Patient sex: F
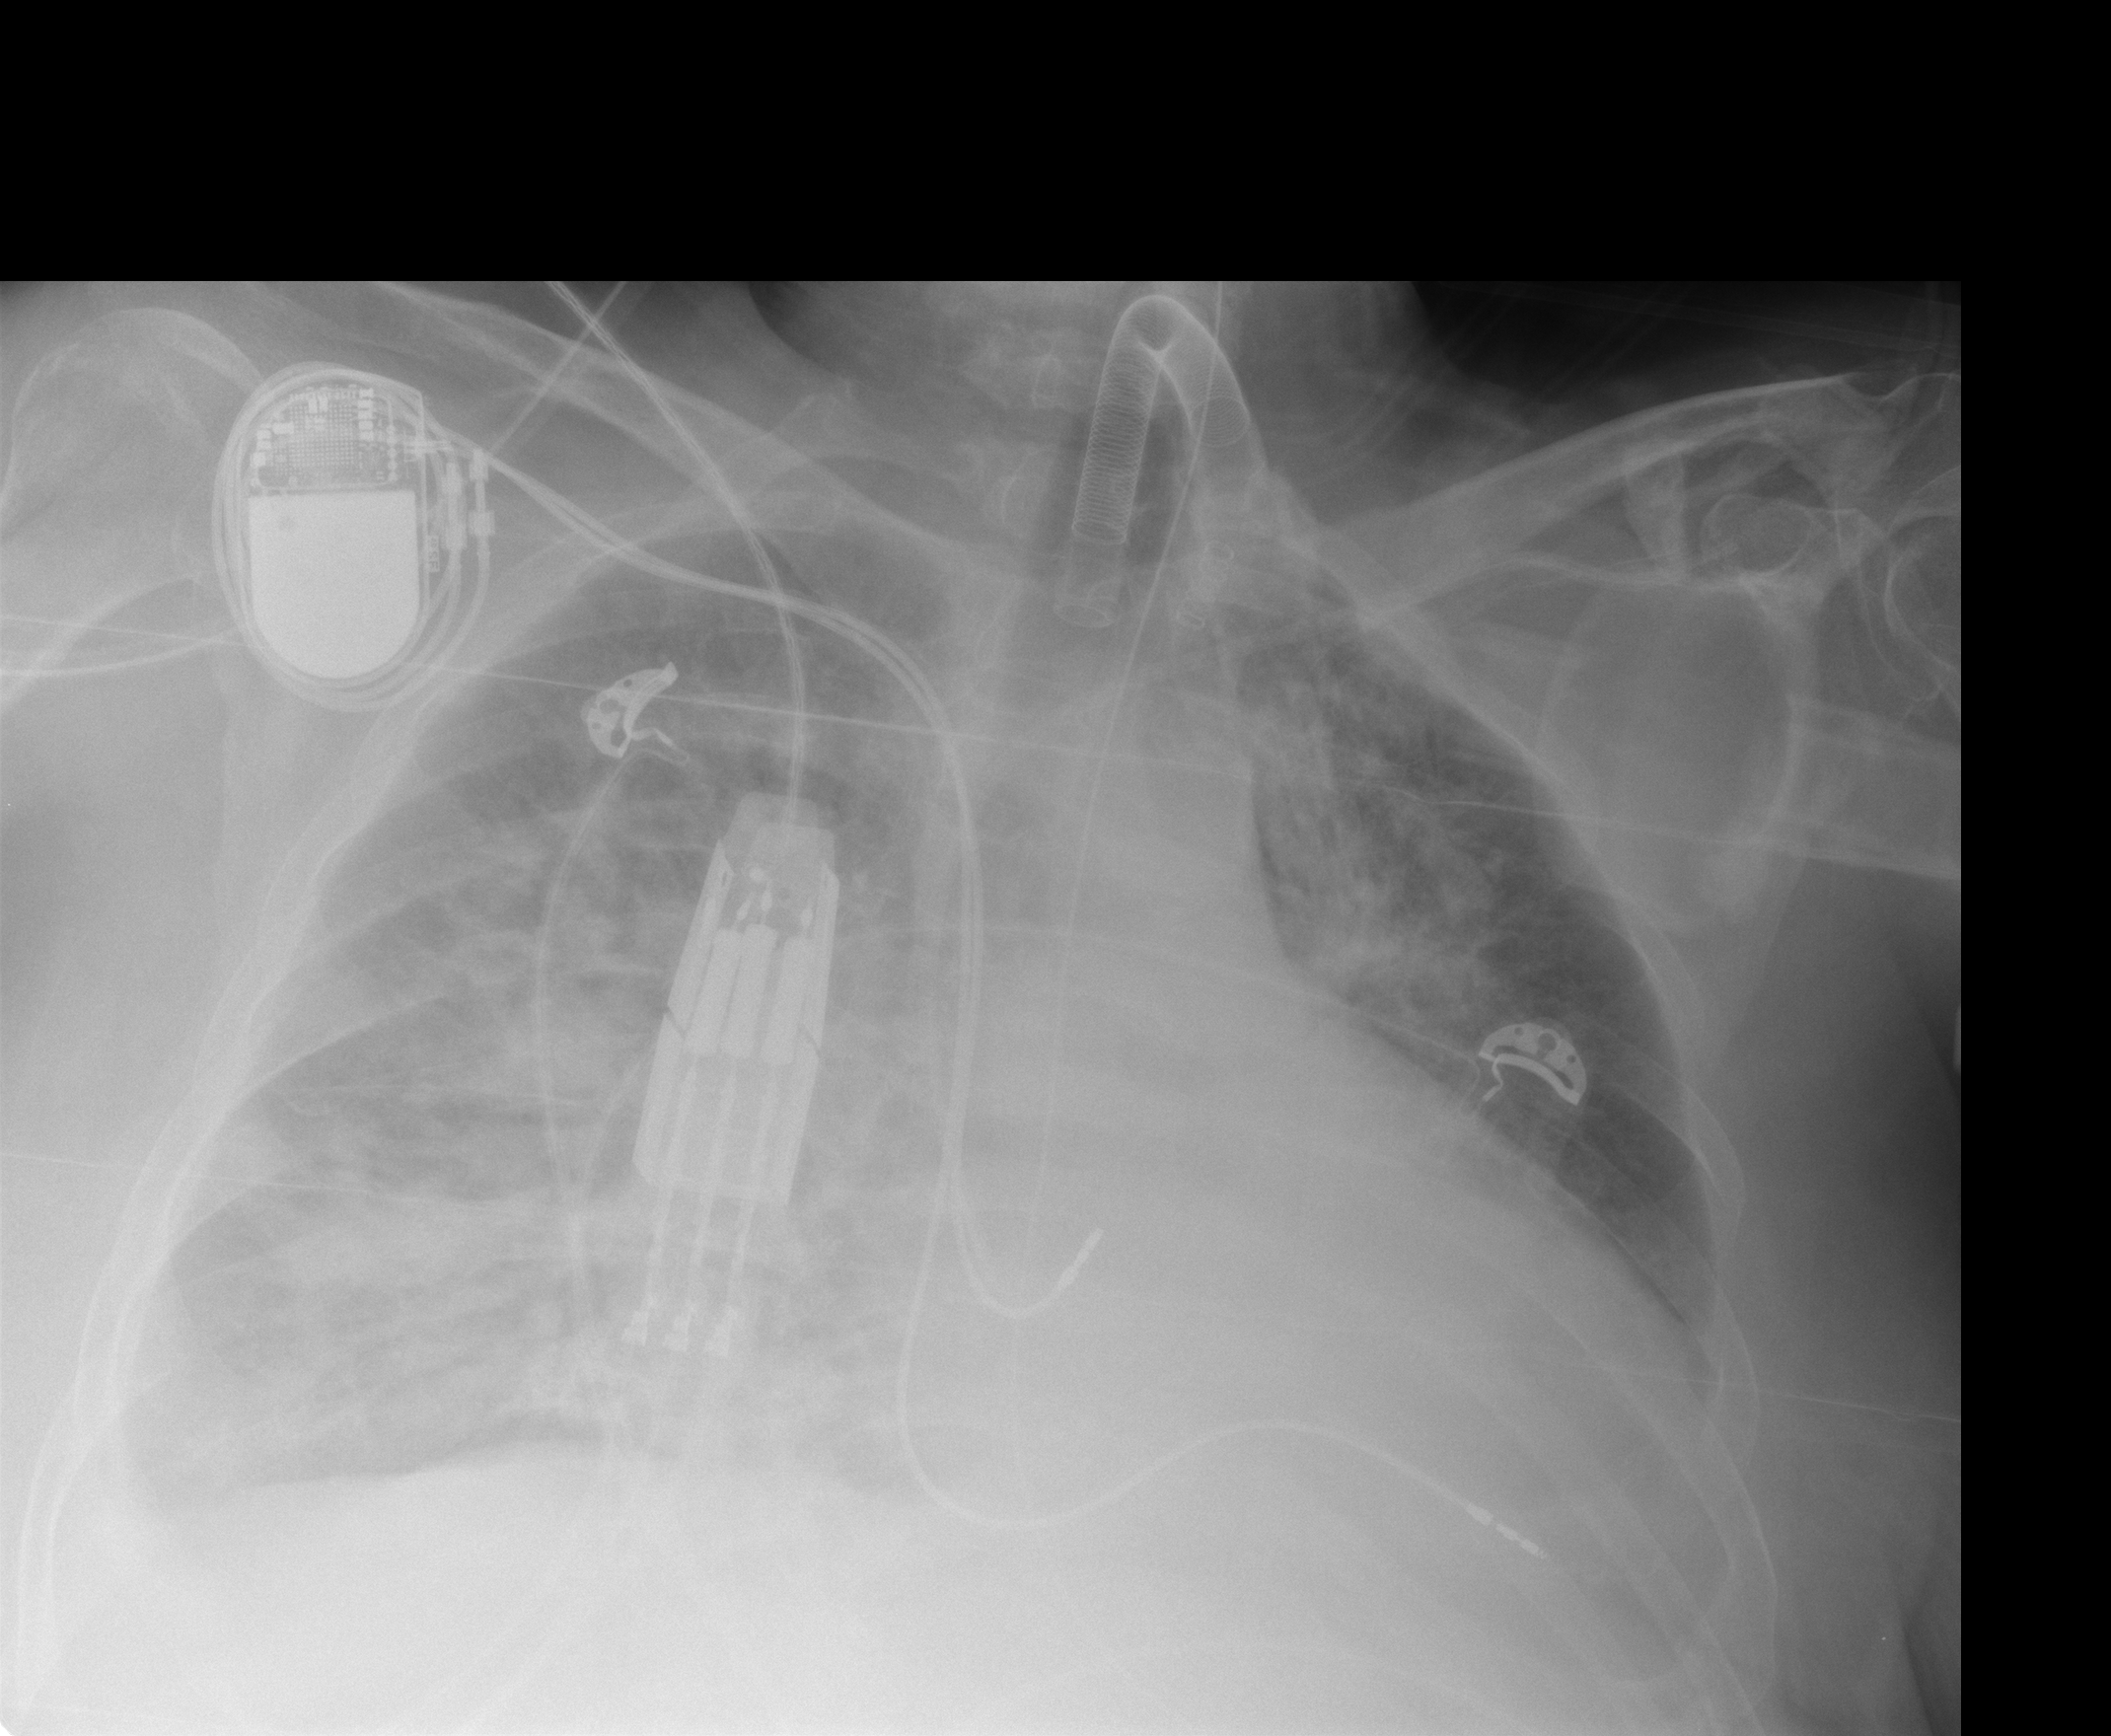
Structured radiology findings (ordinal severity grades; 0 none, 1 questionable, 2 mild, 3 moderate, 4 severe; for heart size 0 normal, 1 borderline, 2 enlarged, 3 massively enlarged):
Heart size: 2
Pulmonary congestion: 3
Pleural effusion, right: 2
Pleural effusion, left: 2
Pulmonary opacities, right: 4
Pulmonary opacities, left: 3
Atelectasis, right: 4
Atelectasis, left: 2